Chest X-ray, AP view. Patient: 36 years old, sex M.
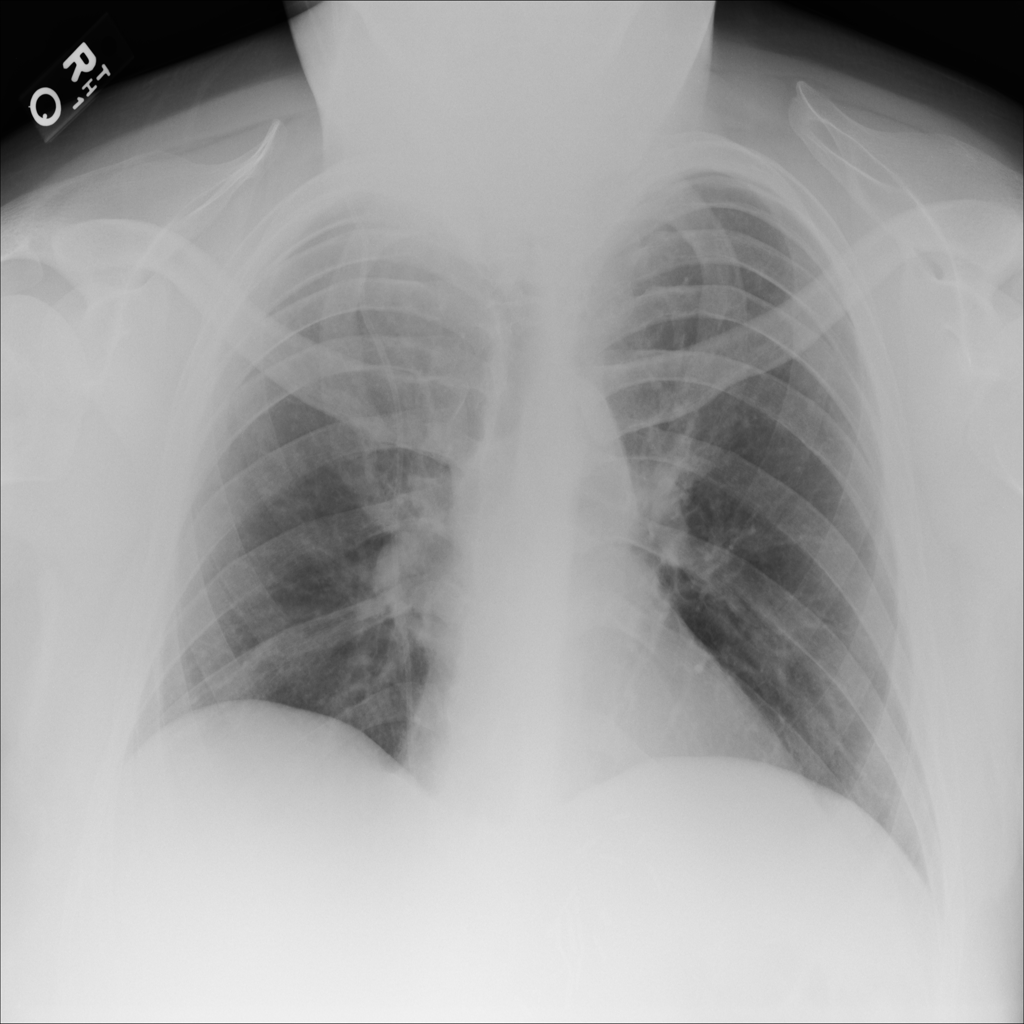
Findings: No Finding